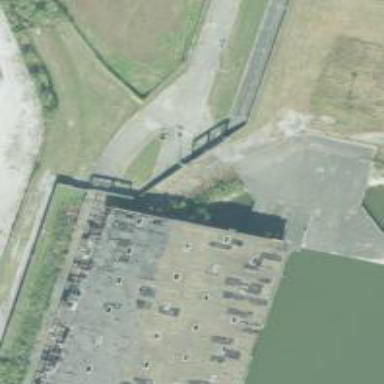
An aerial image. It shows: Lock gate on waterway.